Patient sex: M
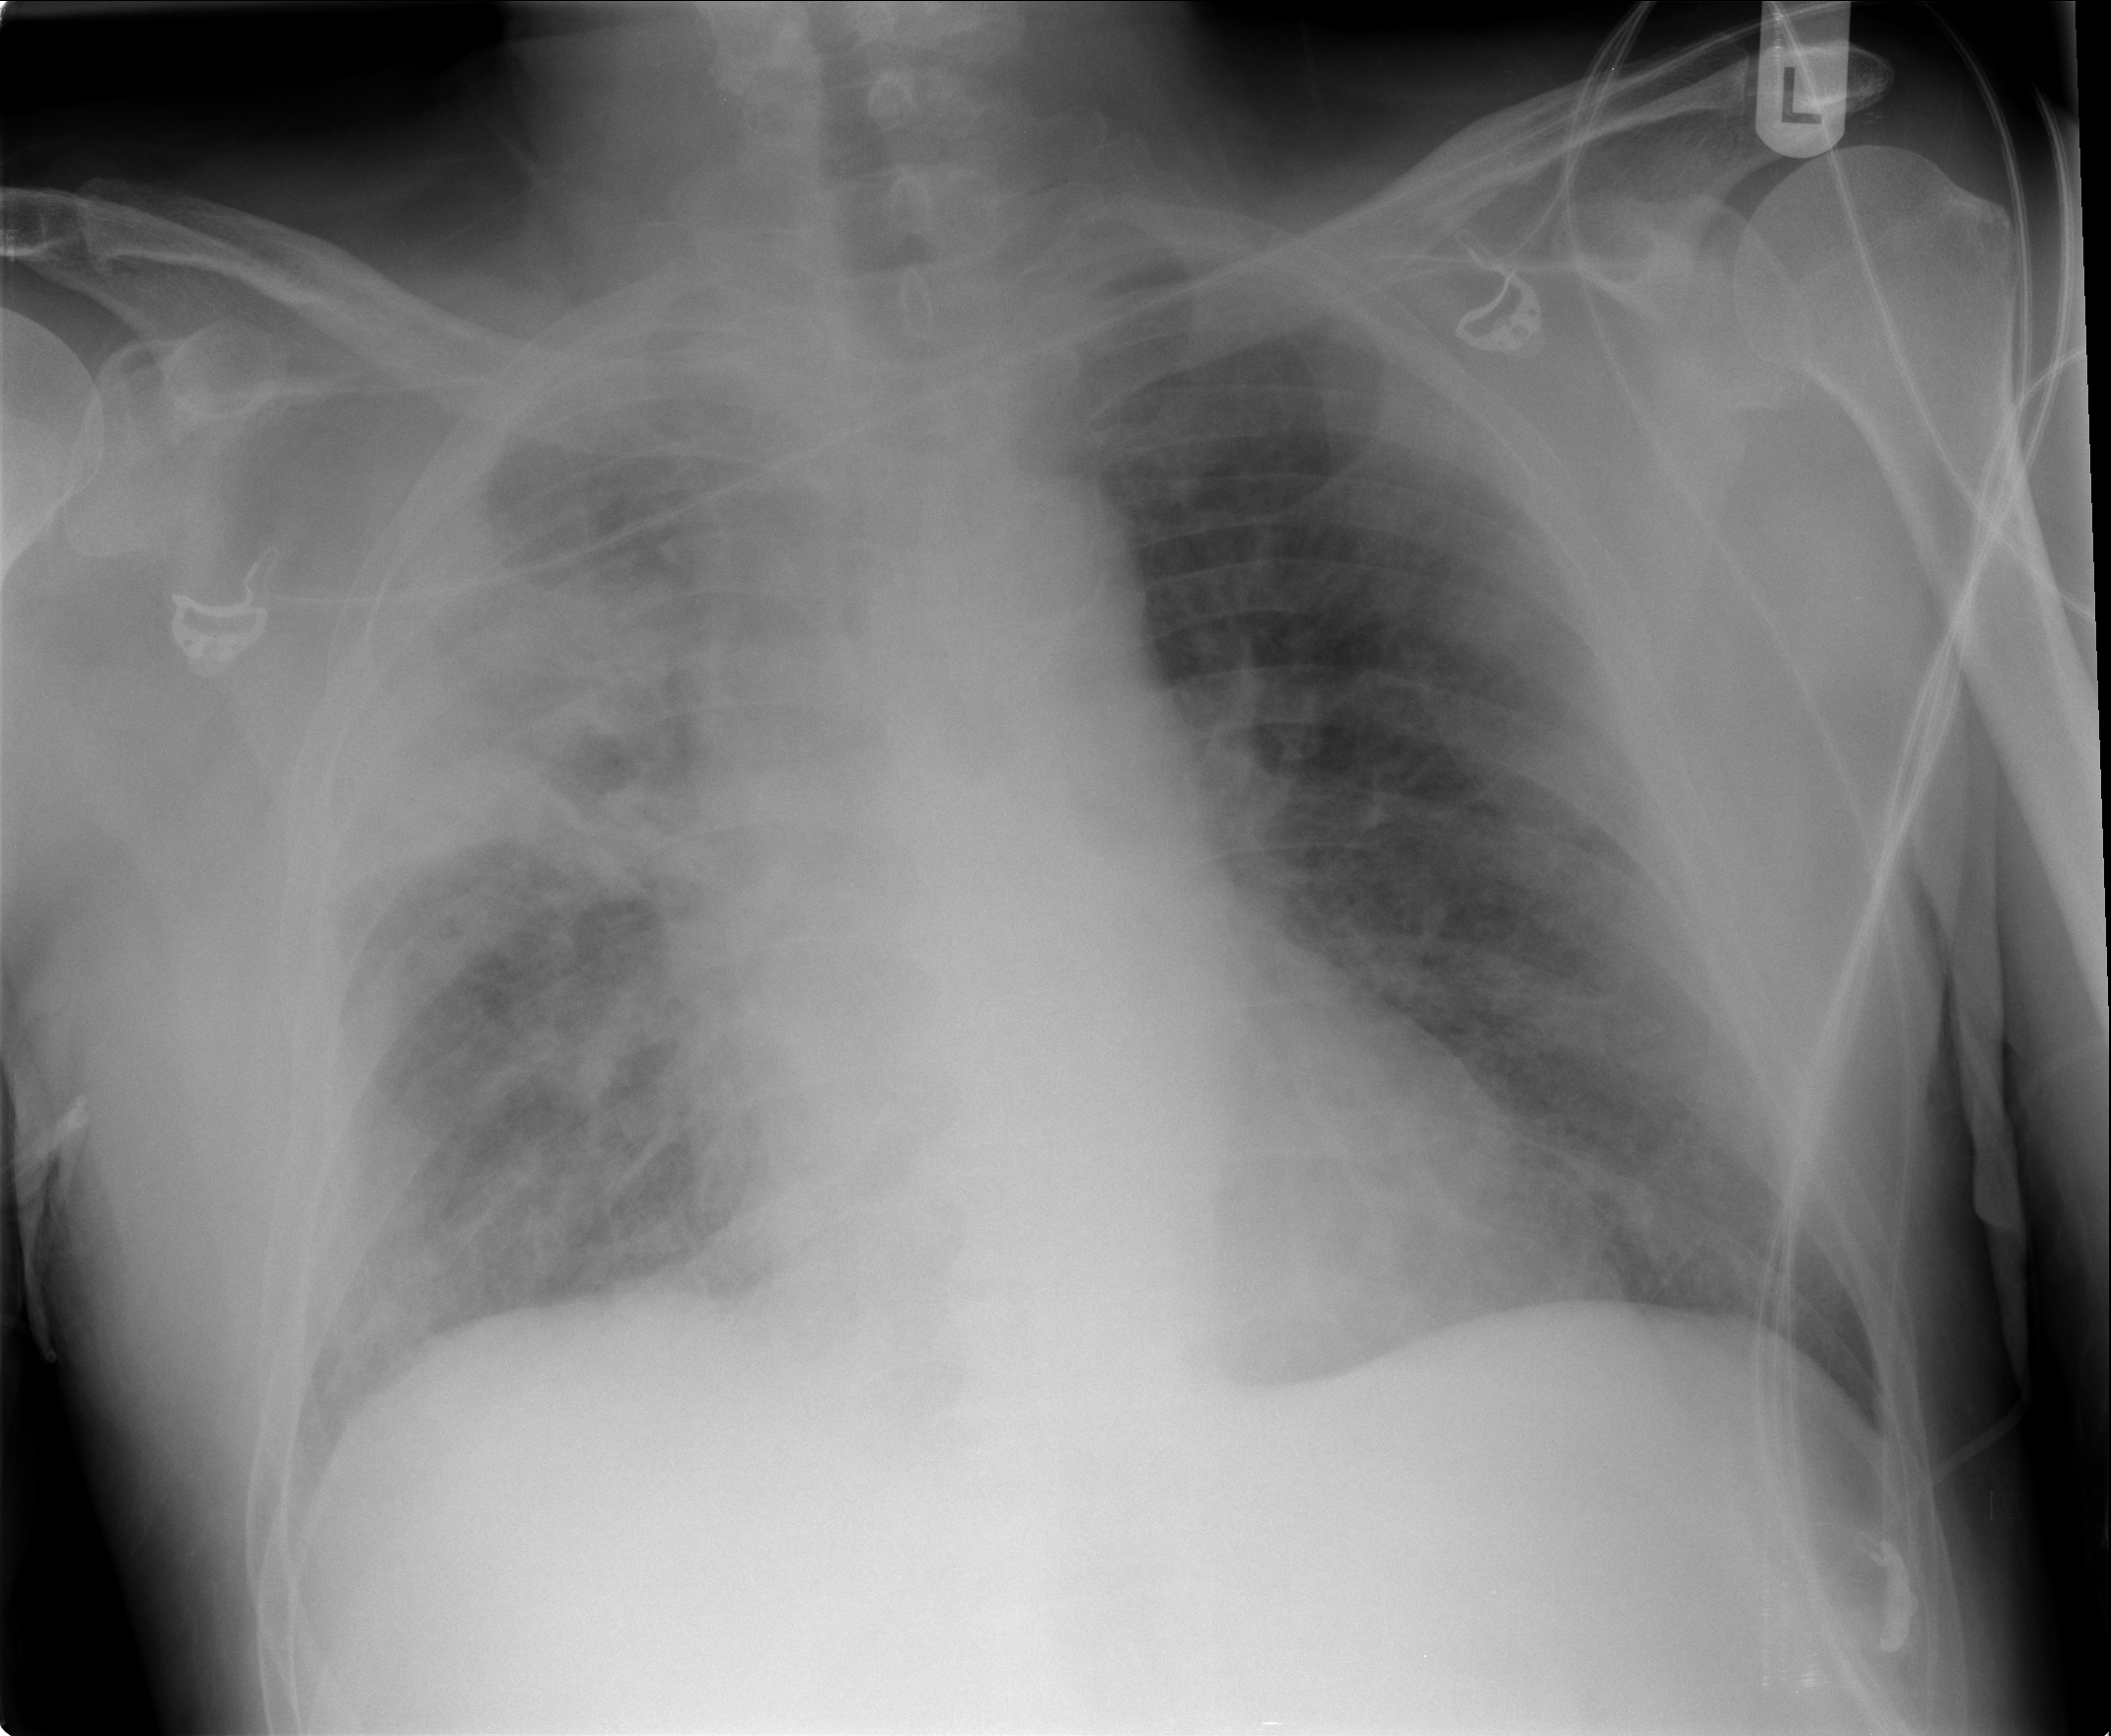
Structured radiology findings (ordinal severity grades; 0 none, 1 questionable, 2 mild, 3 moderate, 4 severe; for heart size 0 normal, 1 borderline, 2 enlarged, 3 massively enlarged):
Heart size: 0
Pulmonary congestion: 2
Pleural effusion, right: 1
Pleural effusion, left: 0
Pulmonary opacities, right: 3
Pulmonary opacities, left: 2
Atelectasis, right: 2
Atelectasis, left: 2